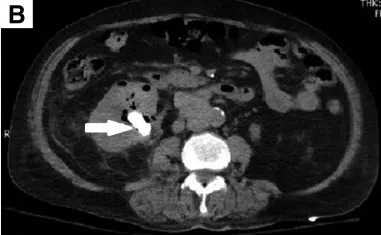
Axial imaging. The right kidney is enlarged containing a large amount of gas within the parenchyma and collecting system with a staghorn calculus in the renal pelvis measuring >3 cm (white arrows).
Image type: radiology (ct)